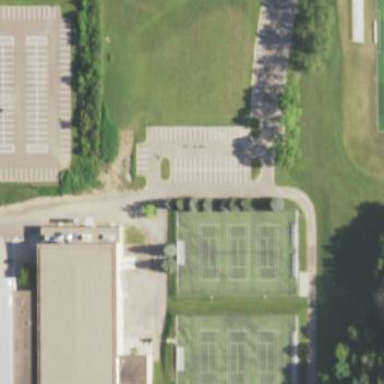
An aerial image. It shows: Tennis court on the leisure land pitch.